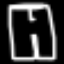
Label: pants